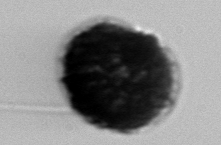
Label: Gonyaulax